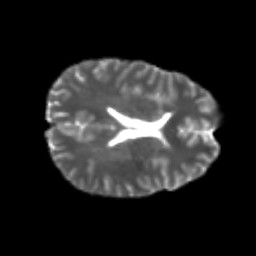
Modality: T2w
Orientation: axial
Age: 25
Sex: male
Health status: healthy
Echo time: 0.074 s